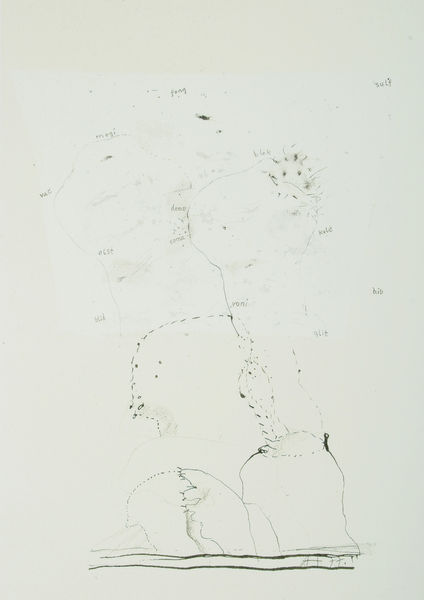
Titel: mogi fong
Künstler: Gerhard Hoehme
Standort: Düsseldorf
Institution: Gerhard und Magarete Hoehme-Stiftung
Schlagwörter: körper, weiß, schwarz, skizze, zeichnung, gesicht, linien, punkte, kurven, bleistift